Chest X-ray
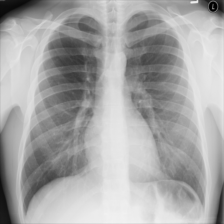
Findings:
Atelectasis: negative
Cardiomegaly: negative
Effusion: negative
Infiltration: negative
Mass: negative
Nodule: negative
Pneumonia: negative
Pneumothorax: negative
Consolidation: negative
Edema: negative
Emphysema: negative
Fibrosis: negative
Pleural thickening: negative
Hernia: negative